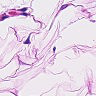
Metastatic tissue present: no